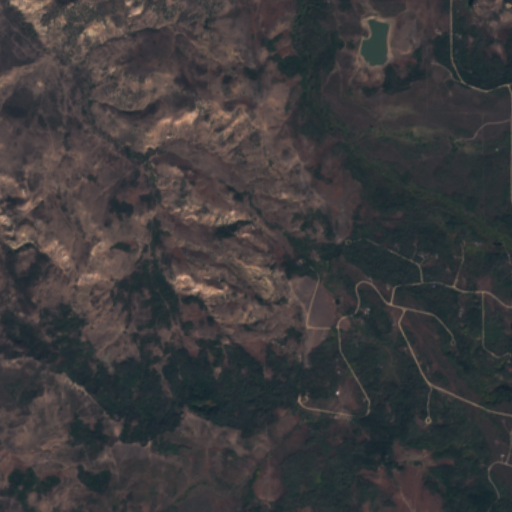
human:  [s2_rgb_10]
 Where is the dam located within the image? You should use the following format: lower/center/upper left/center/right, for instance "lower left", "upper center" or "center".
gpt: The dam is located in the upper right of the image.
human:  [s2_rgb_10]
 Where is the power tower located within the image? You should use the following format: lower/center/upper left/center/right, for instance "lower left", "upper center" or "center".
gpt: There is no power tower in the image.